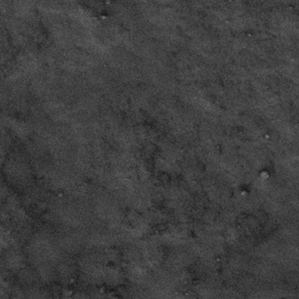
Label: frost